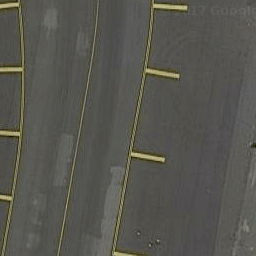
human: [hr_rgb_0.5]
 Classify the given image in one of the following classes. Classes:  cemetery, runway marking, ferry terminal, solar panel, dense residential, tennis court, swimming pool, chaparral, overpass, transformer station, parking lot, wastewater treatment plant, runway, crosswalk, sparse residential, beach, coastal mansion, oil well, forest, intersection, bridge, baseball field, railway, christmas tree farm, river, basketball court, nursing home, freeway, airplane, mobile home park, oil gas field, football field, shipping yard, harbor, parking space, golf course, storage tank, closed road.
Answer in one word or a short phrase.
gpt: runway marking